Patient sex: F
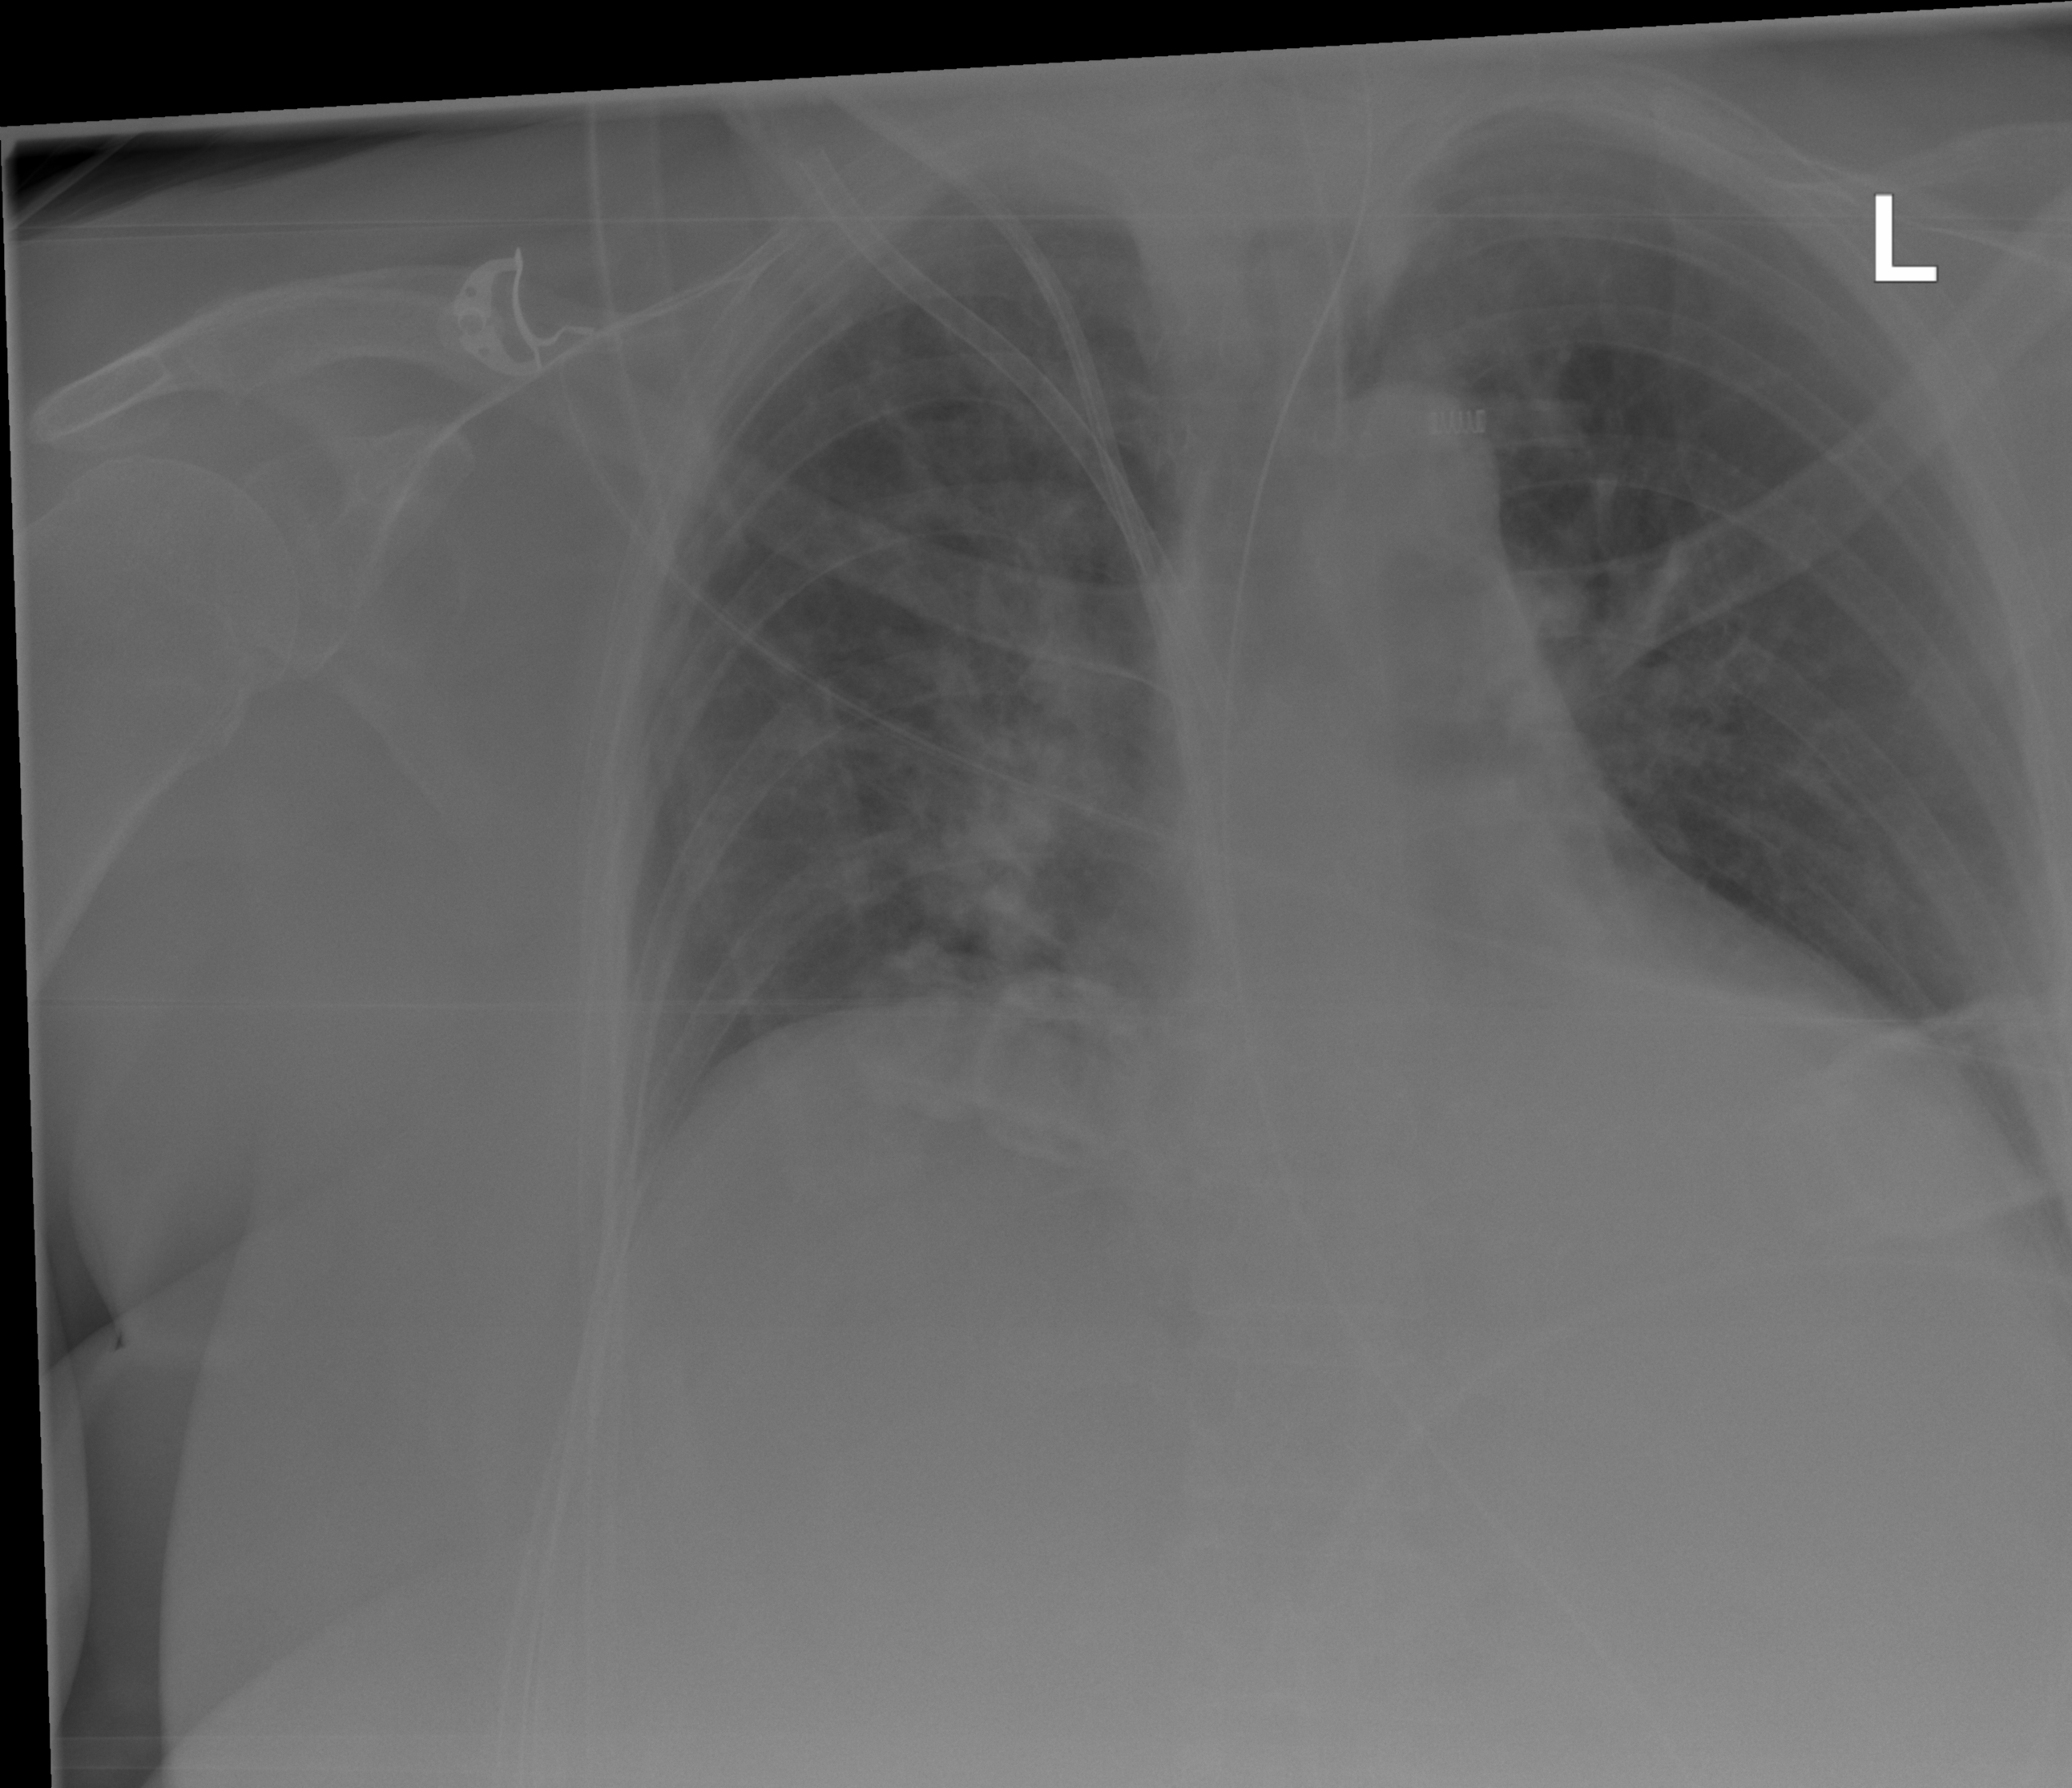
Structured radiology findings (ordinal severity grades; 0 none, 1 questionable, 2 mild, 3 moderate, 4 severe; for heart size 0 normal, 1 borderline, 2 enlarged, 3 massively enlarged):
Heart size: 0
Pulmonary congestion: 2
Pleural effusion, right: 0
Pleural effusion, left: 0
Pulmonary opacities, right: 1
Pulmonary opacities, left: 0
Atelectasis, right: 2
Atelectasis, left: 0